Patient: sex F, age 77
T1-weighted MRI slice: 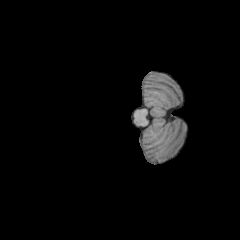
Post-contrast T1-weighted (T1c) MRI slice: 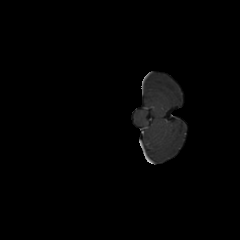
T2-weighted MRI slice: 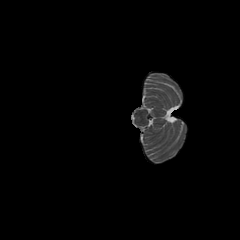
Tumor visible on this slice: no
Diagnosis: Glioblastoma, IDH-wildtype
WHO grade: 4